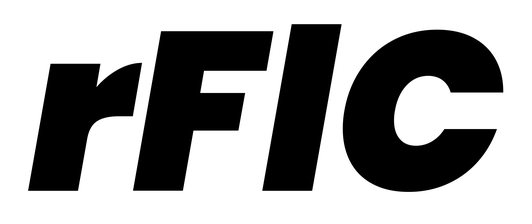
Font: Poppins-BlackItalic